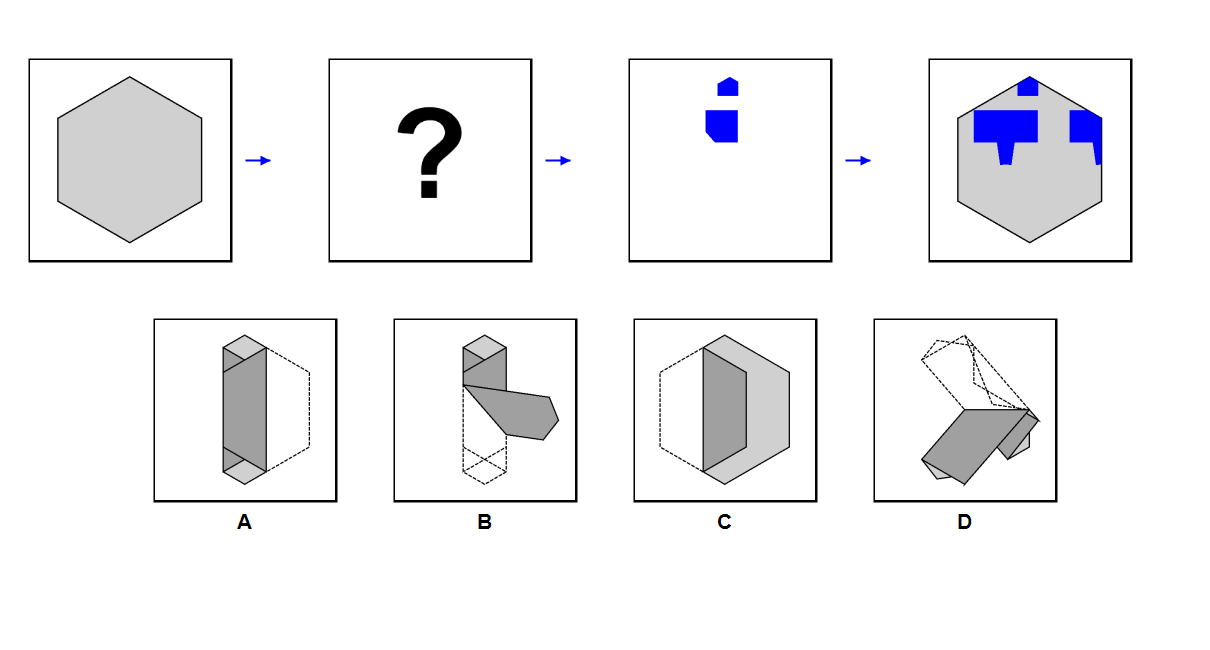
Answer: D